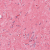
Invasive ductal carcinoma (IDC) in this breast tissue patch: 0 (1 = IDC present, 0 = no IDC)